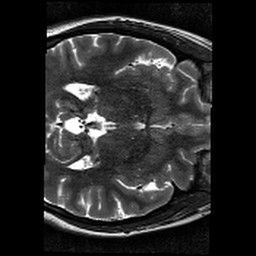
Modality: T2w
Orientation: axial